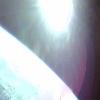
Label: sunburn